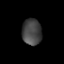
Tissue: lung
Cell type: Fibroblasts
Senescence score: 0.5434
Nuclear area (px): 500
Mean DAPI intensity: 68.628